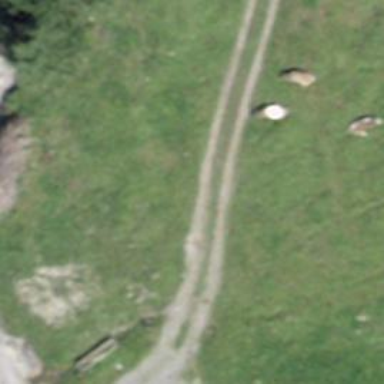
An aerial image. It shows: Track road with grade4 tracktype.